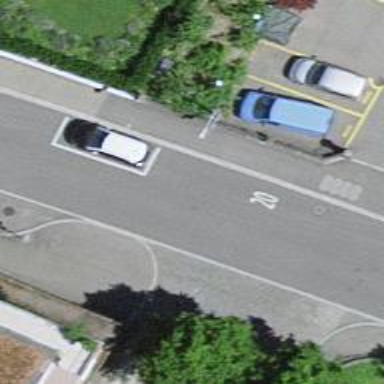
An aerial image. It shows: Asphalt road designated as living street.